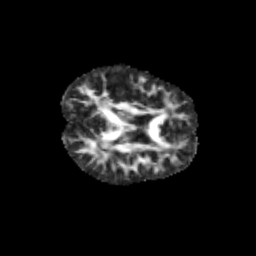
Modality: FA
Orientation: axial
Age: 12
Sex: female
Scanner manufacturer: siemens
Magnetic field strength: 3 T
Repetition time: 3.8 s
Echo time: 0.07 s